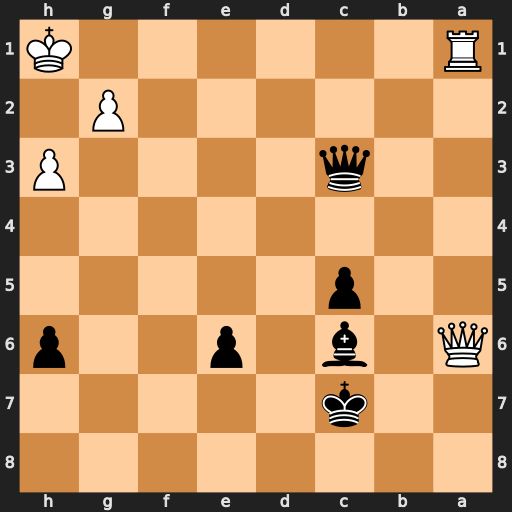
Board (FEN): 8/2k5/Q1b1p2p/2p5/8/2q4P/6P1/R6K
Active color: b
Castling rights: -
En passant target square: -
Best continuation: Qxh3+ Kg1 Qxg2#